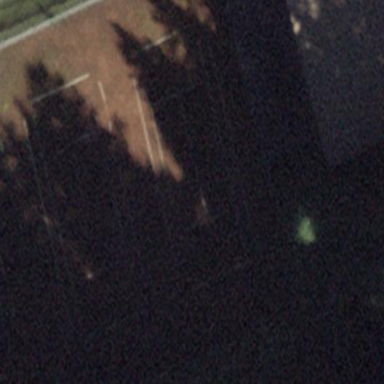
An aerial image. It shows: Tennis court on the leisure land pitch.